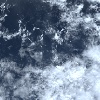
Label: cloud